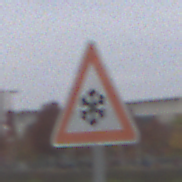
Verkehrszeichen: SchneeOderEisglaette
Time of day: Midday
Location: Outdoor (Suburban)
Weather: Overcast
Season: NotSpecified
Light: Natural